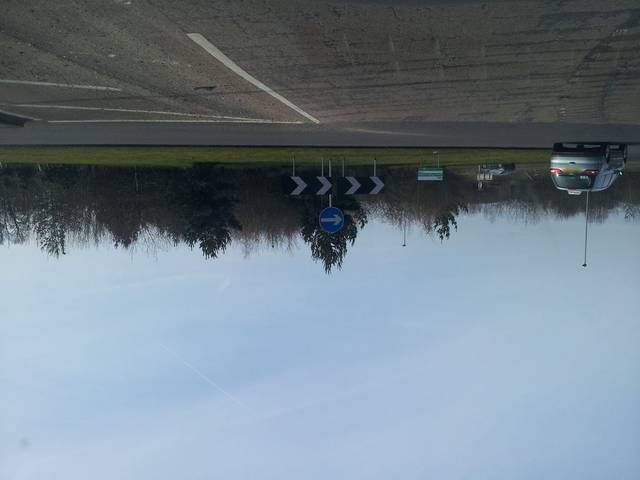
Region: United Kingdom
Coordinates: 52.571, -1.039